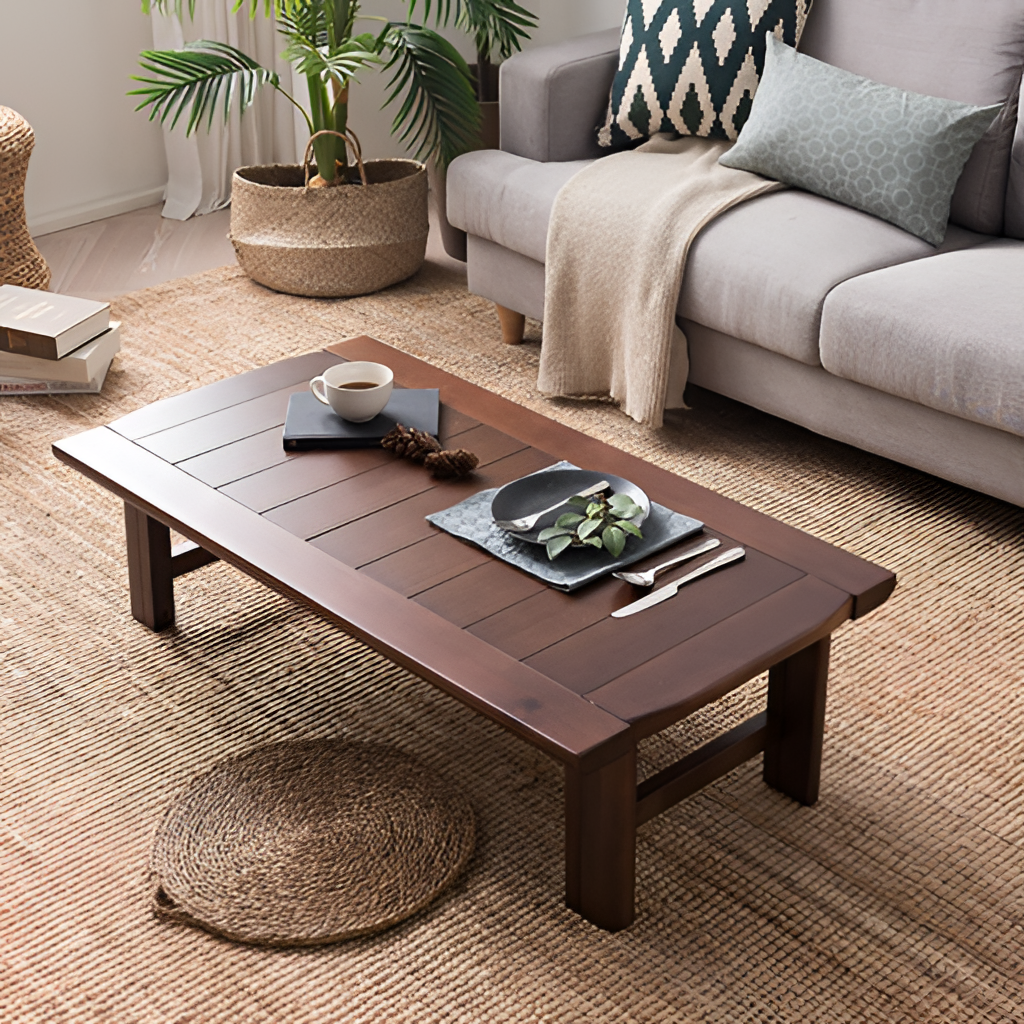
living room, wood coffee table, beige jute flooring, with woven pattern, paint wallpaper, with solid pattern, contemporary